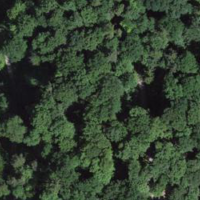
EUNIS habitat code: 53
Species observed at this site:
Convallaria majalis